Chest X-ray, PA view. Patient: 39 years old, sex F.
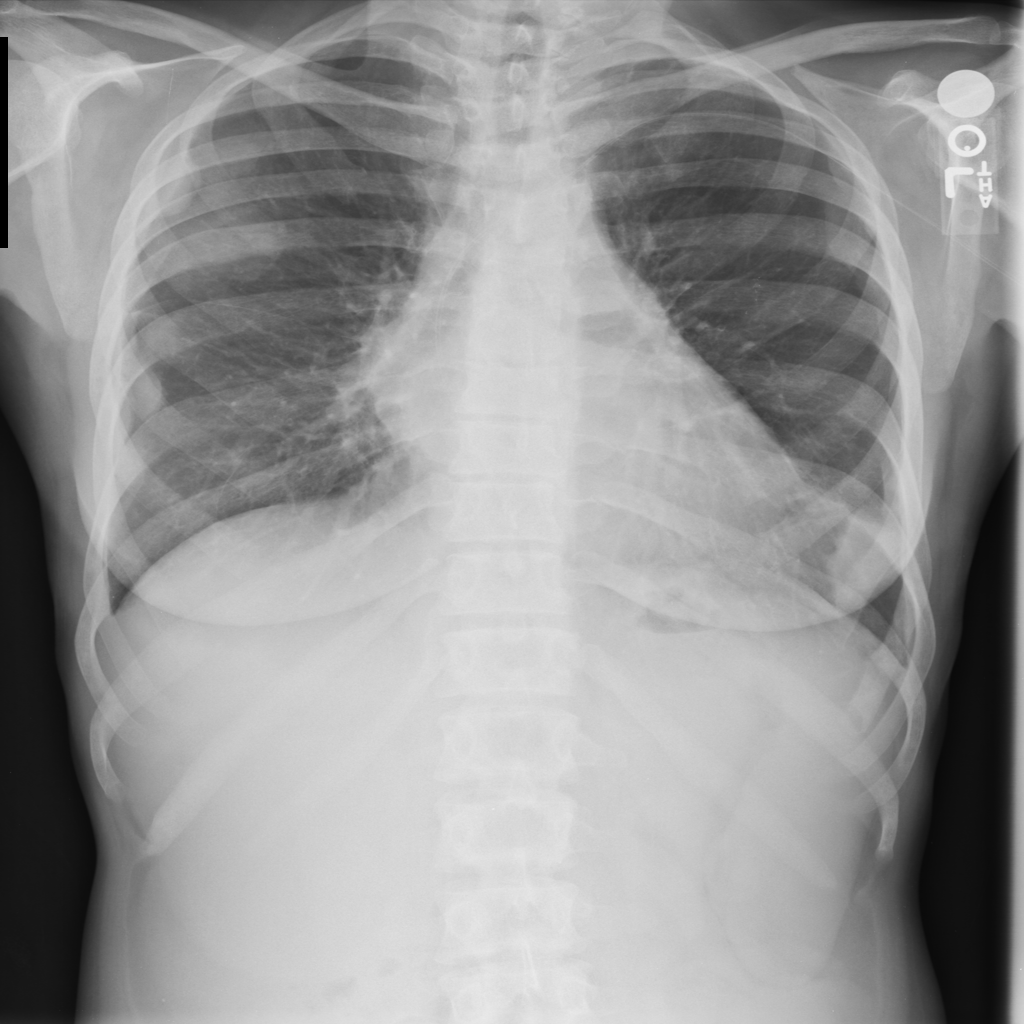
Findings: Mass